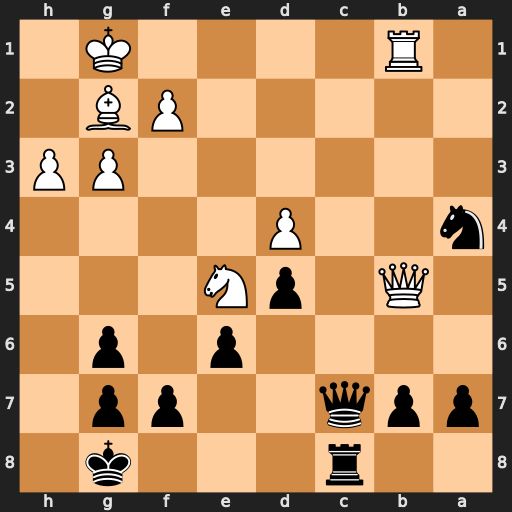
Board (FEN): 2r3k1/ppq2pp1/4p1p1/1Q1pN3/n2P4/6PP/5PB1/1R4K1
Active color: b
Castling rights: -
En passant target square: -
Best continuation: Nc3 Qxb7 Nxb1